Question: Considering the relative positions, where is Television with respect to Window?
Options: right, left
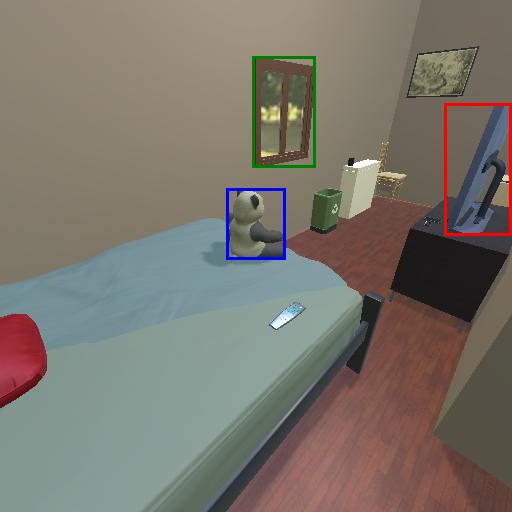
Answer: right